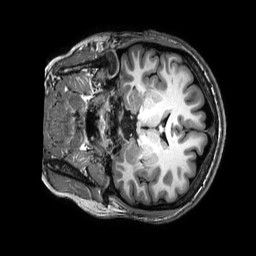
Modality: T1w
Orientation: coronal
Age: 23
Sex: female
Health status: healthy
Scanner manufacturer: philips
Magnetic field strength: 3 T
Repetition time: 0.009 s
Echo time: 0.003996 s